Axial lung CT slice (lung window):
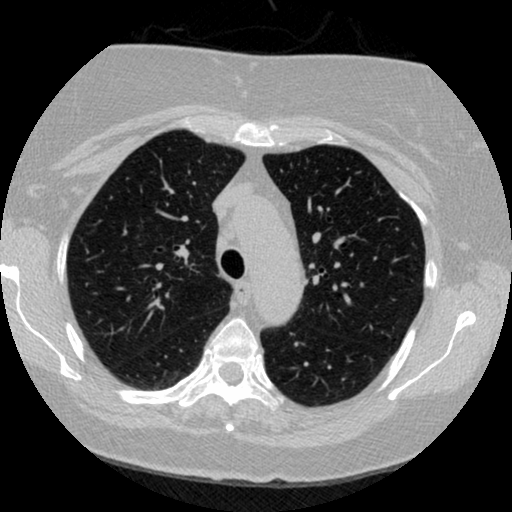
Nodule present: no